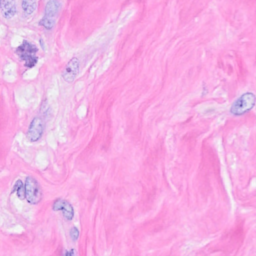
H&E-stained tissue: Breast